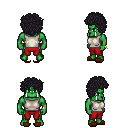
a pixel art fantasy rpg character, male body template, orc, green skin, white sleeveless shirt, red pants, raven curly afro hairstyle, bracelets, brown slippers, four views (front, back, left, right), 2x2 character sprite sheet, small pixel art, hard edges, no anti-aliasing